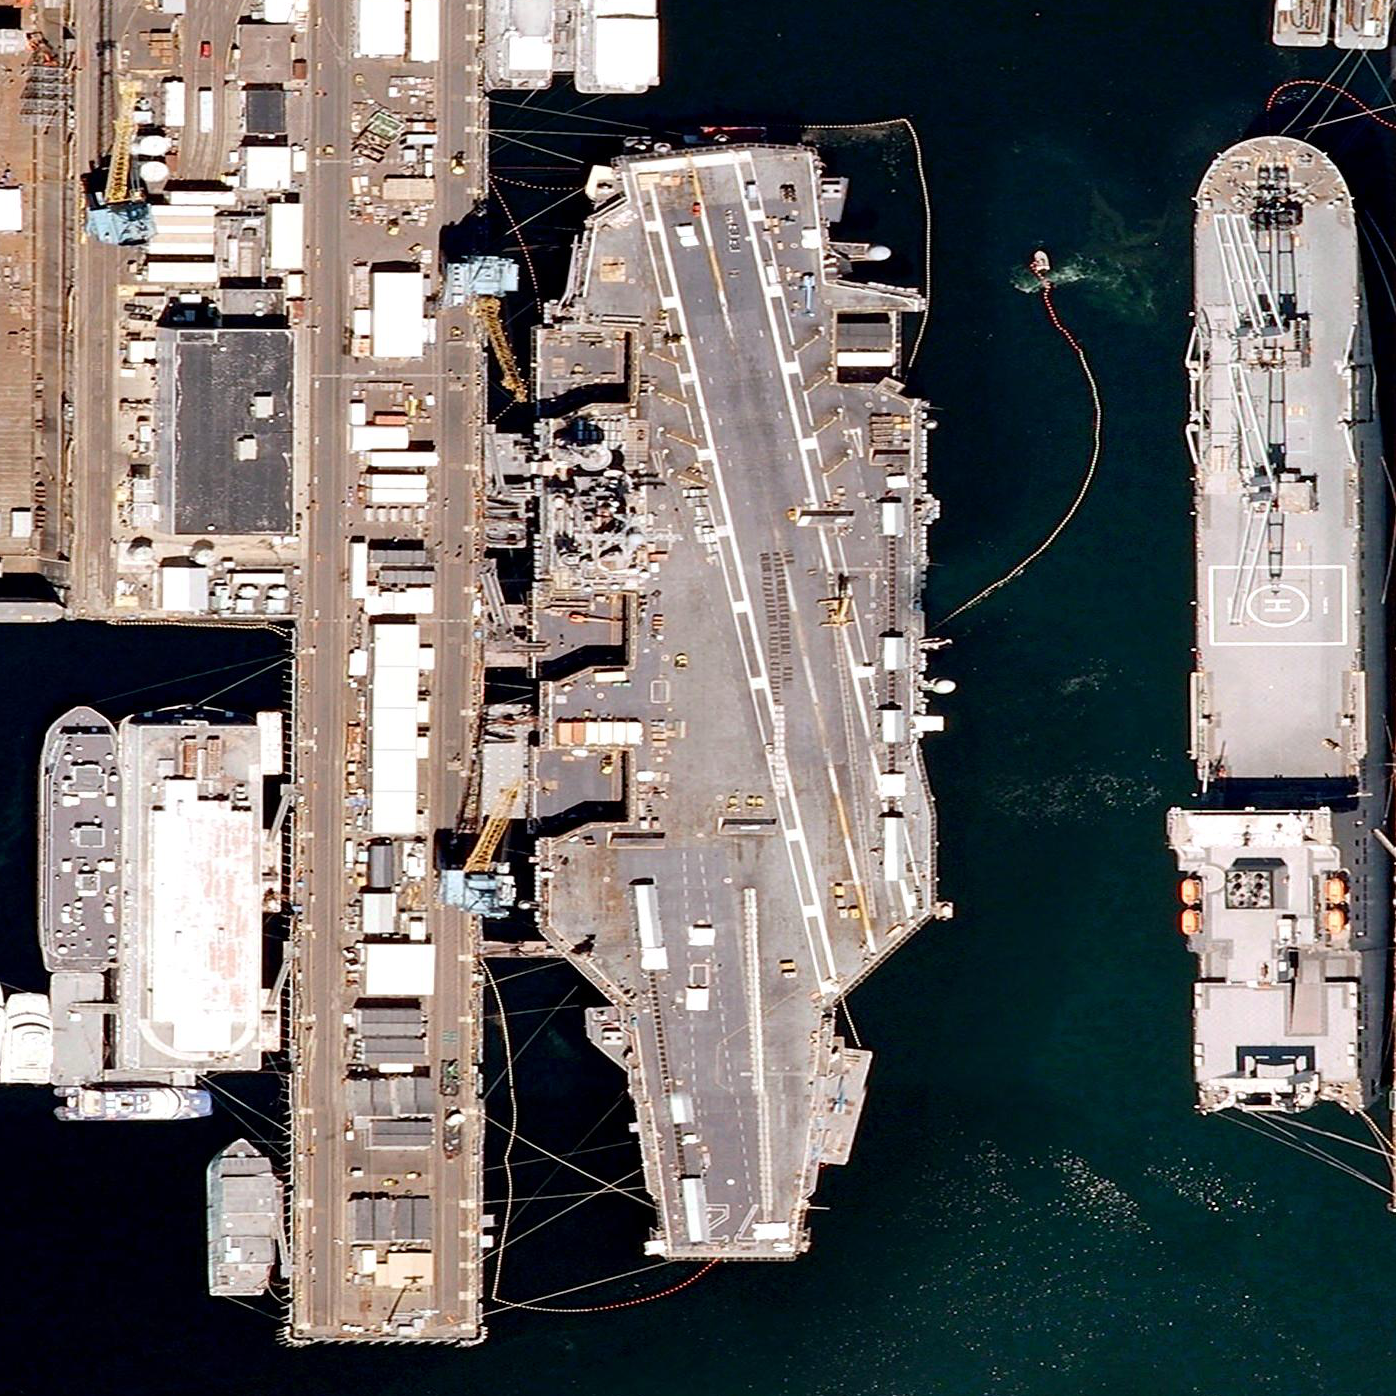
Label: aircraft_carrier